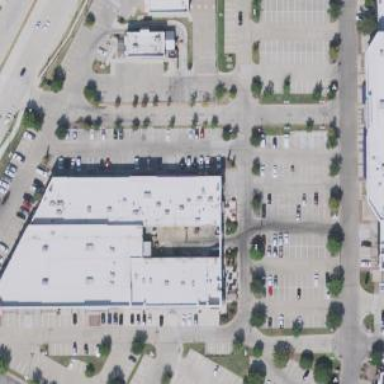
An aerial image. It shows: Retail building.